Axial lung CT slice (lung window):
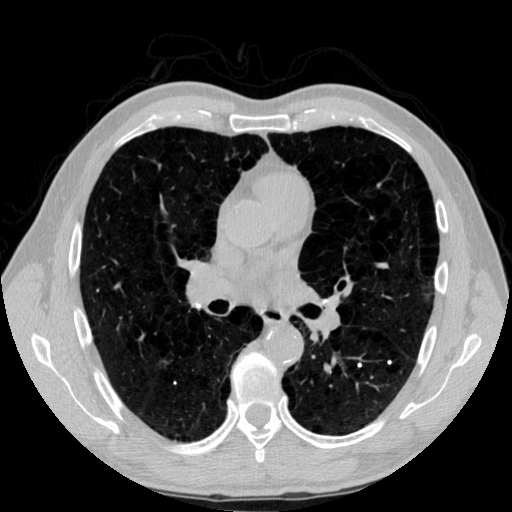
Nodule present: no